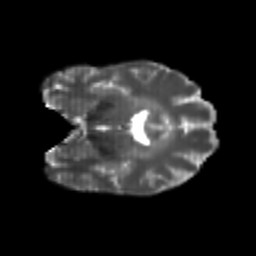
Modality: T2w
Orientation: coronal
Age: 25
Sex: female
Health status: healthy
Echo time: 0.074 s